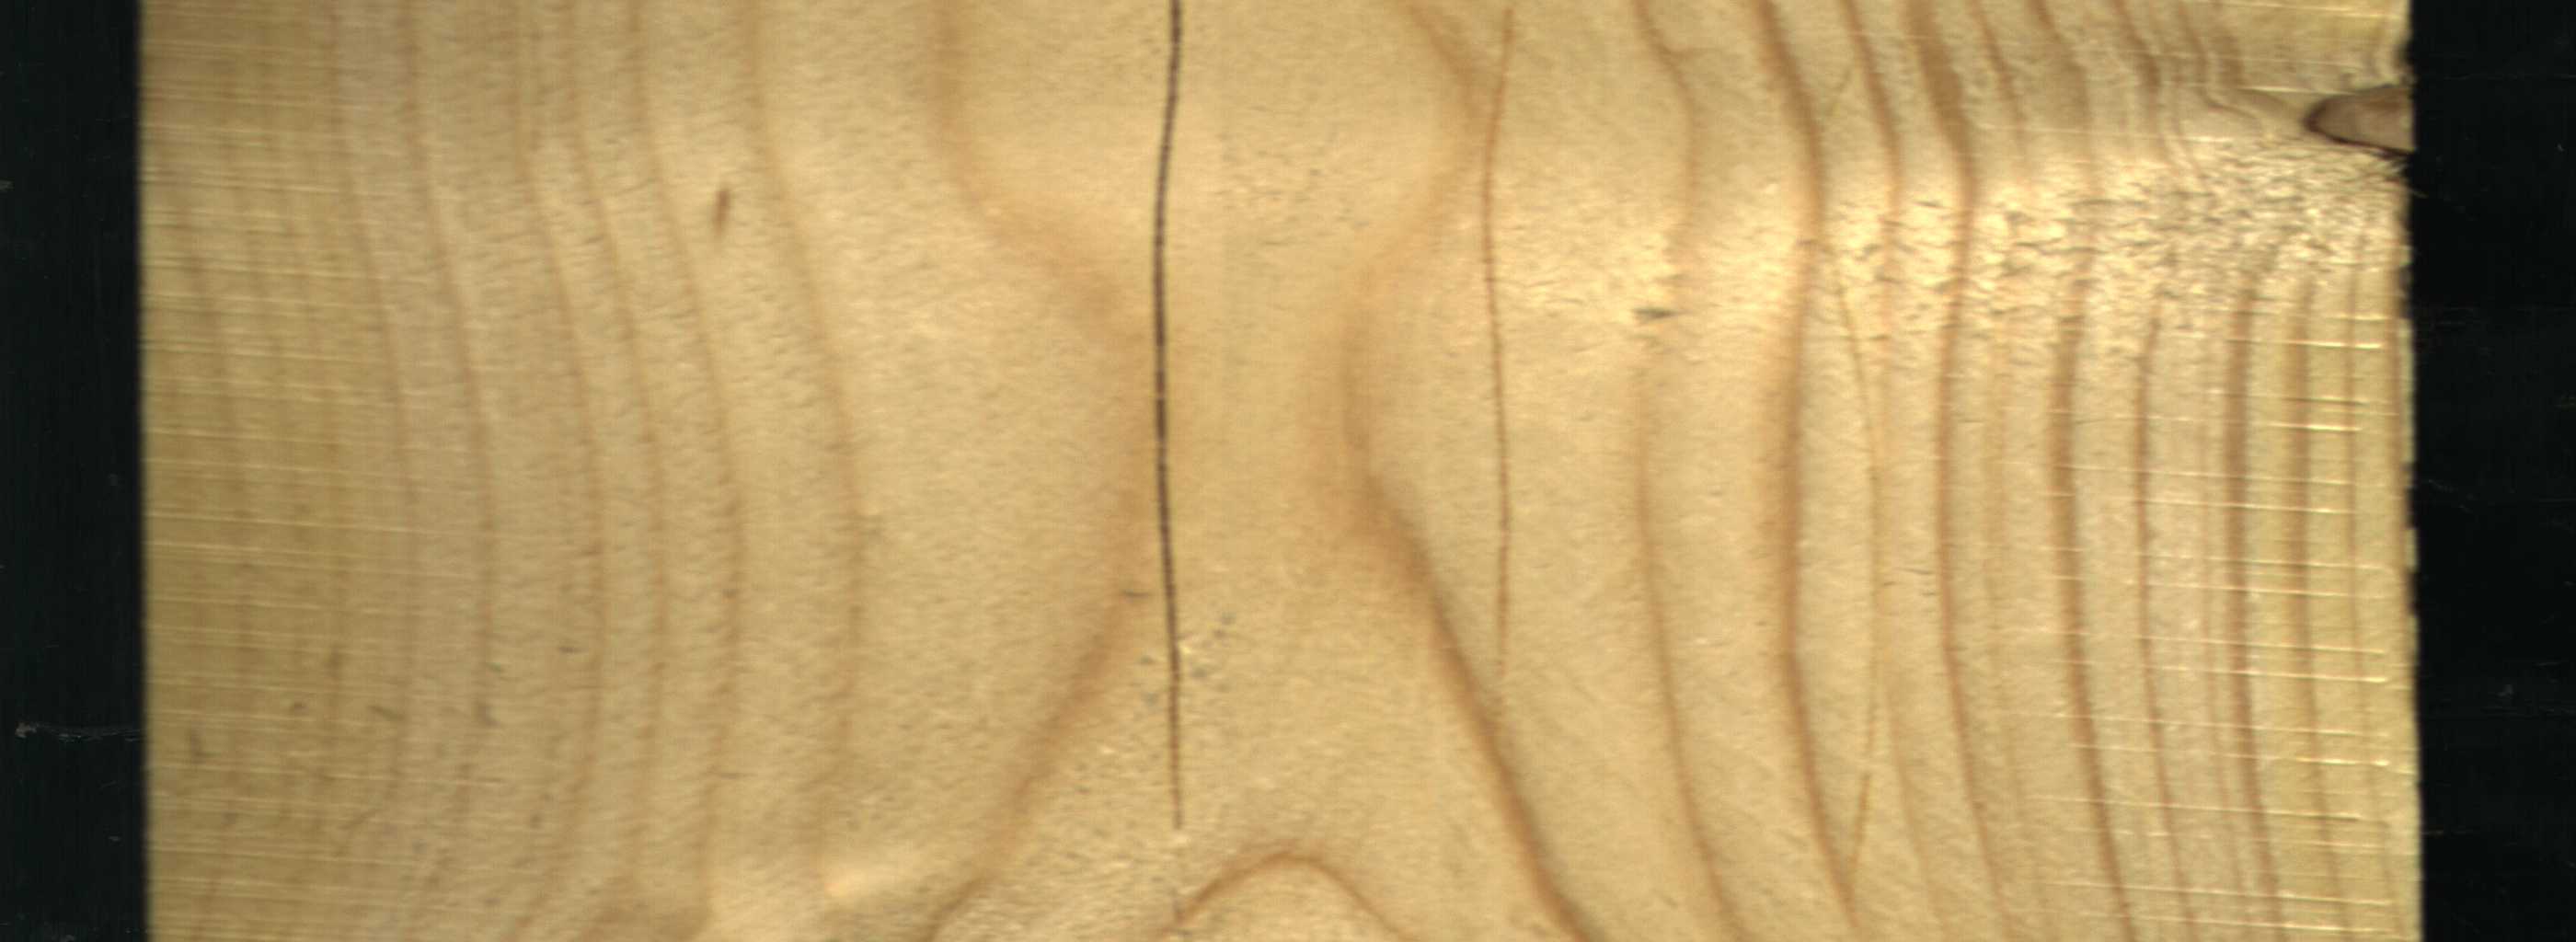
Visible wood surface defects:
Crack
Dead_Knot